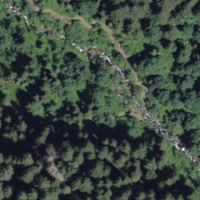
EUNIS habitat code: 31
Species observed at this site:
Adenostyles alpina
Senecio ovatus